Question: In my app I am switching between activities using intents. The flags I set are :
Intent.FLAG_ACTIVITY_CLEAR_TOP | Intent.FLAG_ACTIVITY_SINGLE_TOP
I am calling finish() after starting the activities, however as I type 'dumpsys' command in the terminal it shows multiple activites after I switch between activities a few times.
Why is the previous activites that I launched not getting garbage collected?
Thank You.
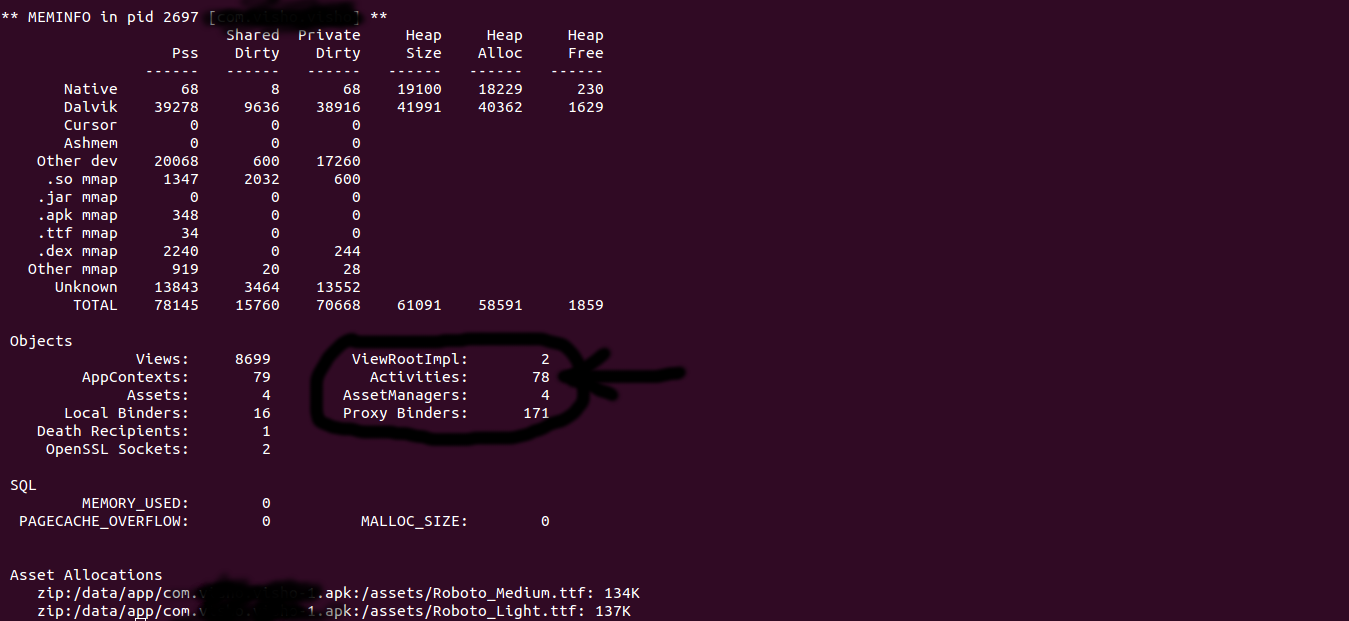
Answer: 1. Download MAT
2. Execute SELECT * FROM instanceof android.app.Activity
3. Check external links that prevent your activities from being garbage collected